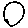
Label: circle